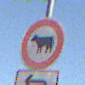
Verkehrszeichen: VerbotViehtrieb
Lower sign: RichtungsangabeDurchPfeile2
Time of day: Midday
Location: Outdoor (Nature)
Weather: Clear
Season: NotSpecified
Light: Natural